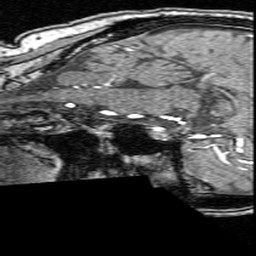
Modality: angio
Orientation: sagittal
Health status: ill
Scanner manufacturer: siemens
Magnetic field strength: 3 T
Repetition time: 0.022 s
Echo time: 0.00395 s